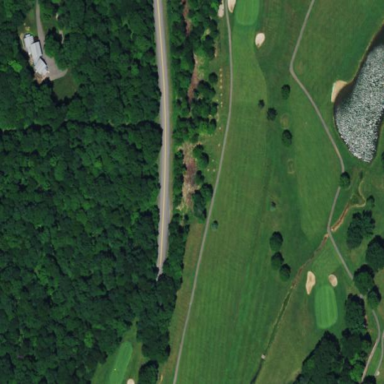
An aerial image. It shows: Grassy area designated as golf fairway.